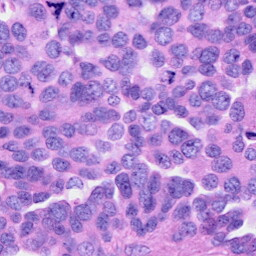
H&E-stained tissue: Ovarian